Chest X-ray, AP view. Patient: 58 years old, sex F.
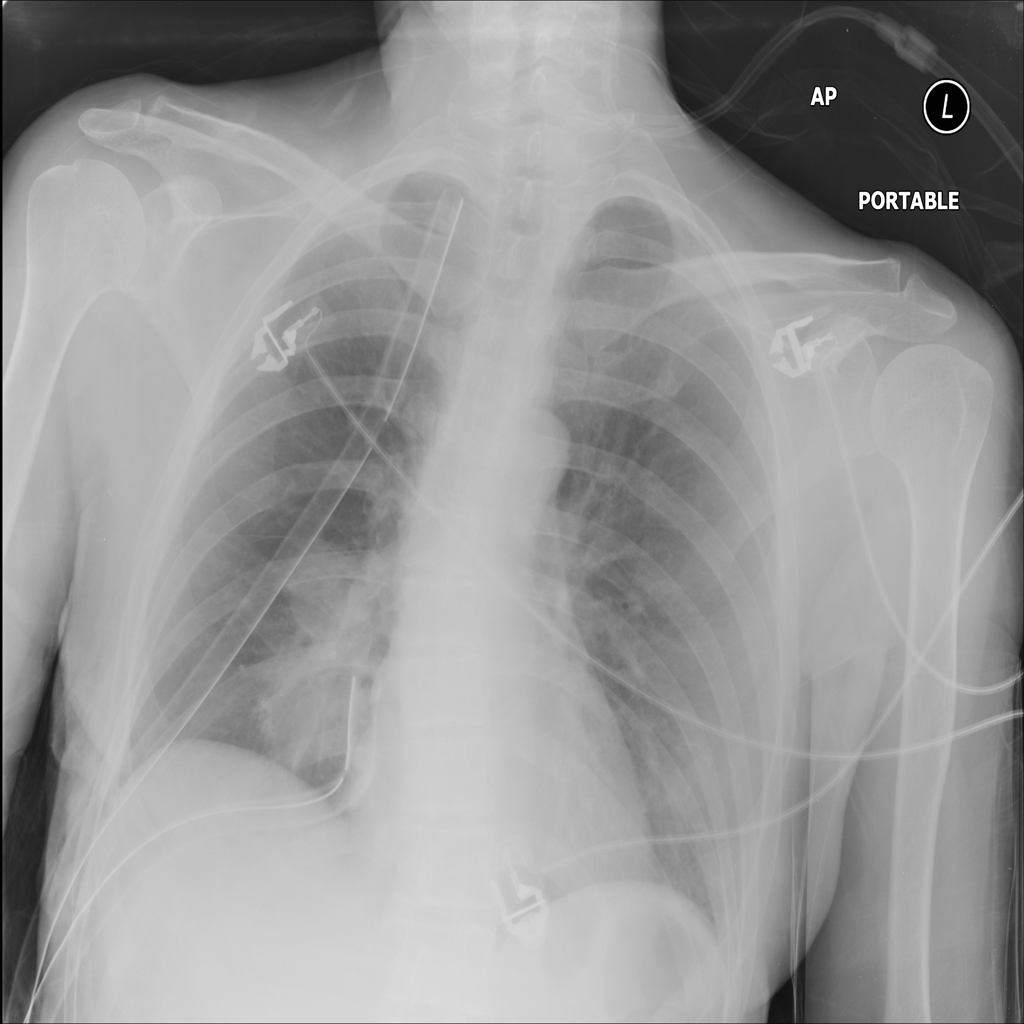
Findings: Atelectasis, Nodule